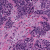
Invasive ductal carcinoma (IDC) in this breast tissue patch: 1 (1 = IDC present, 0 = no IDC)